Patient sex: M
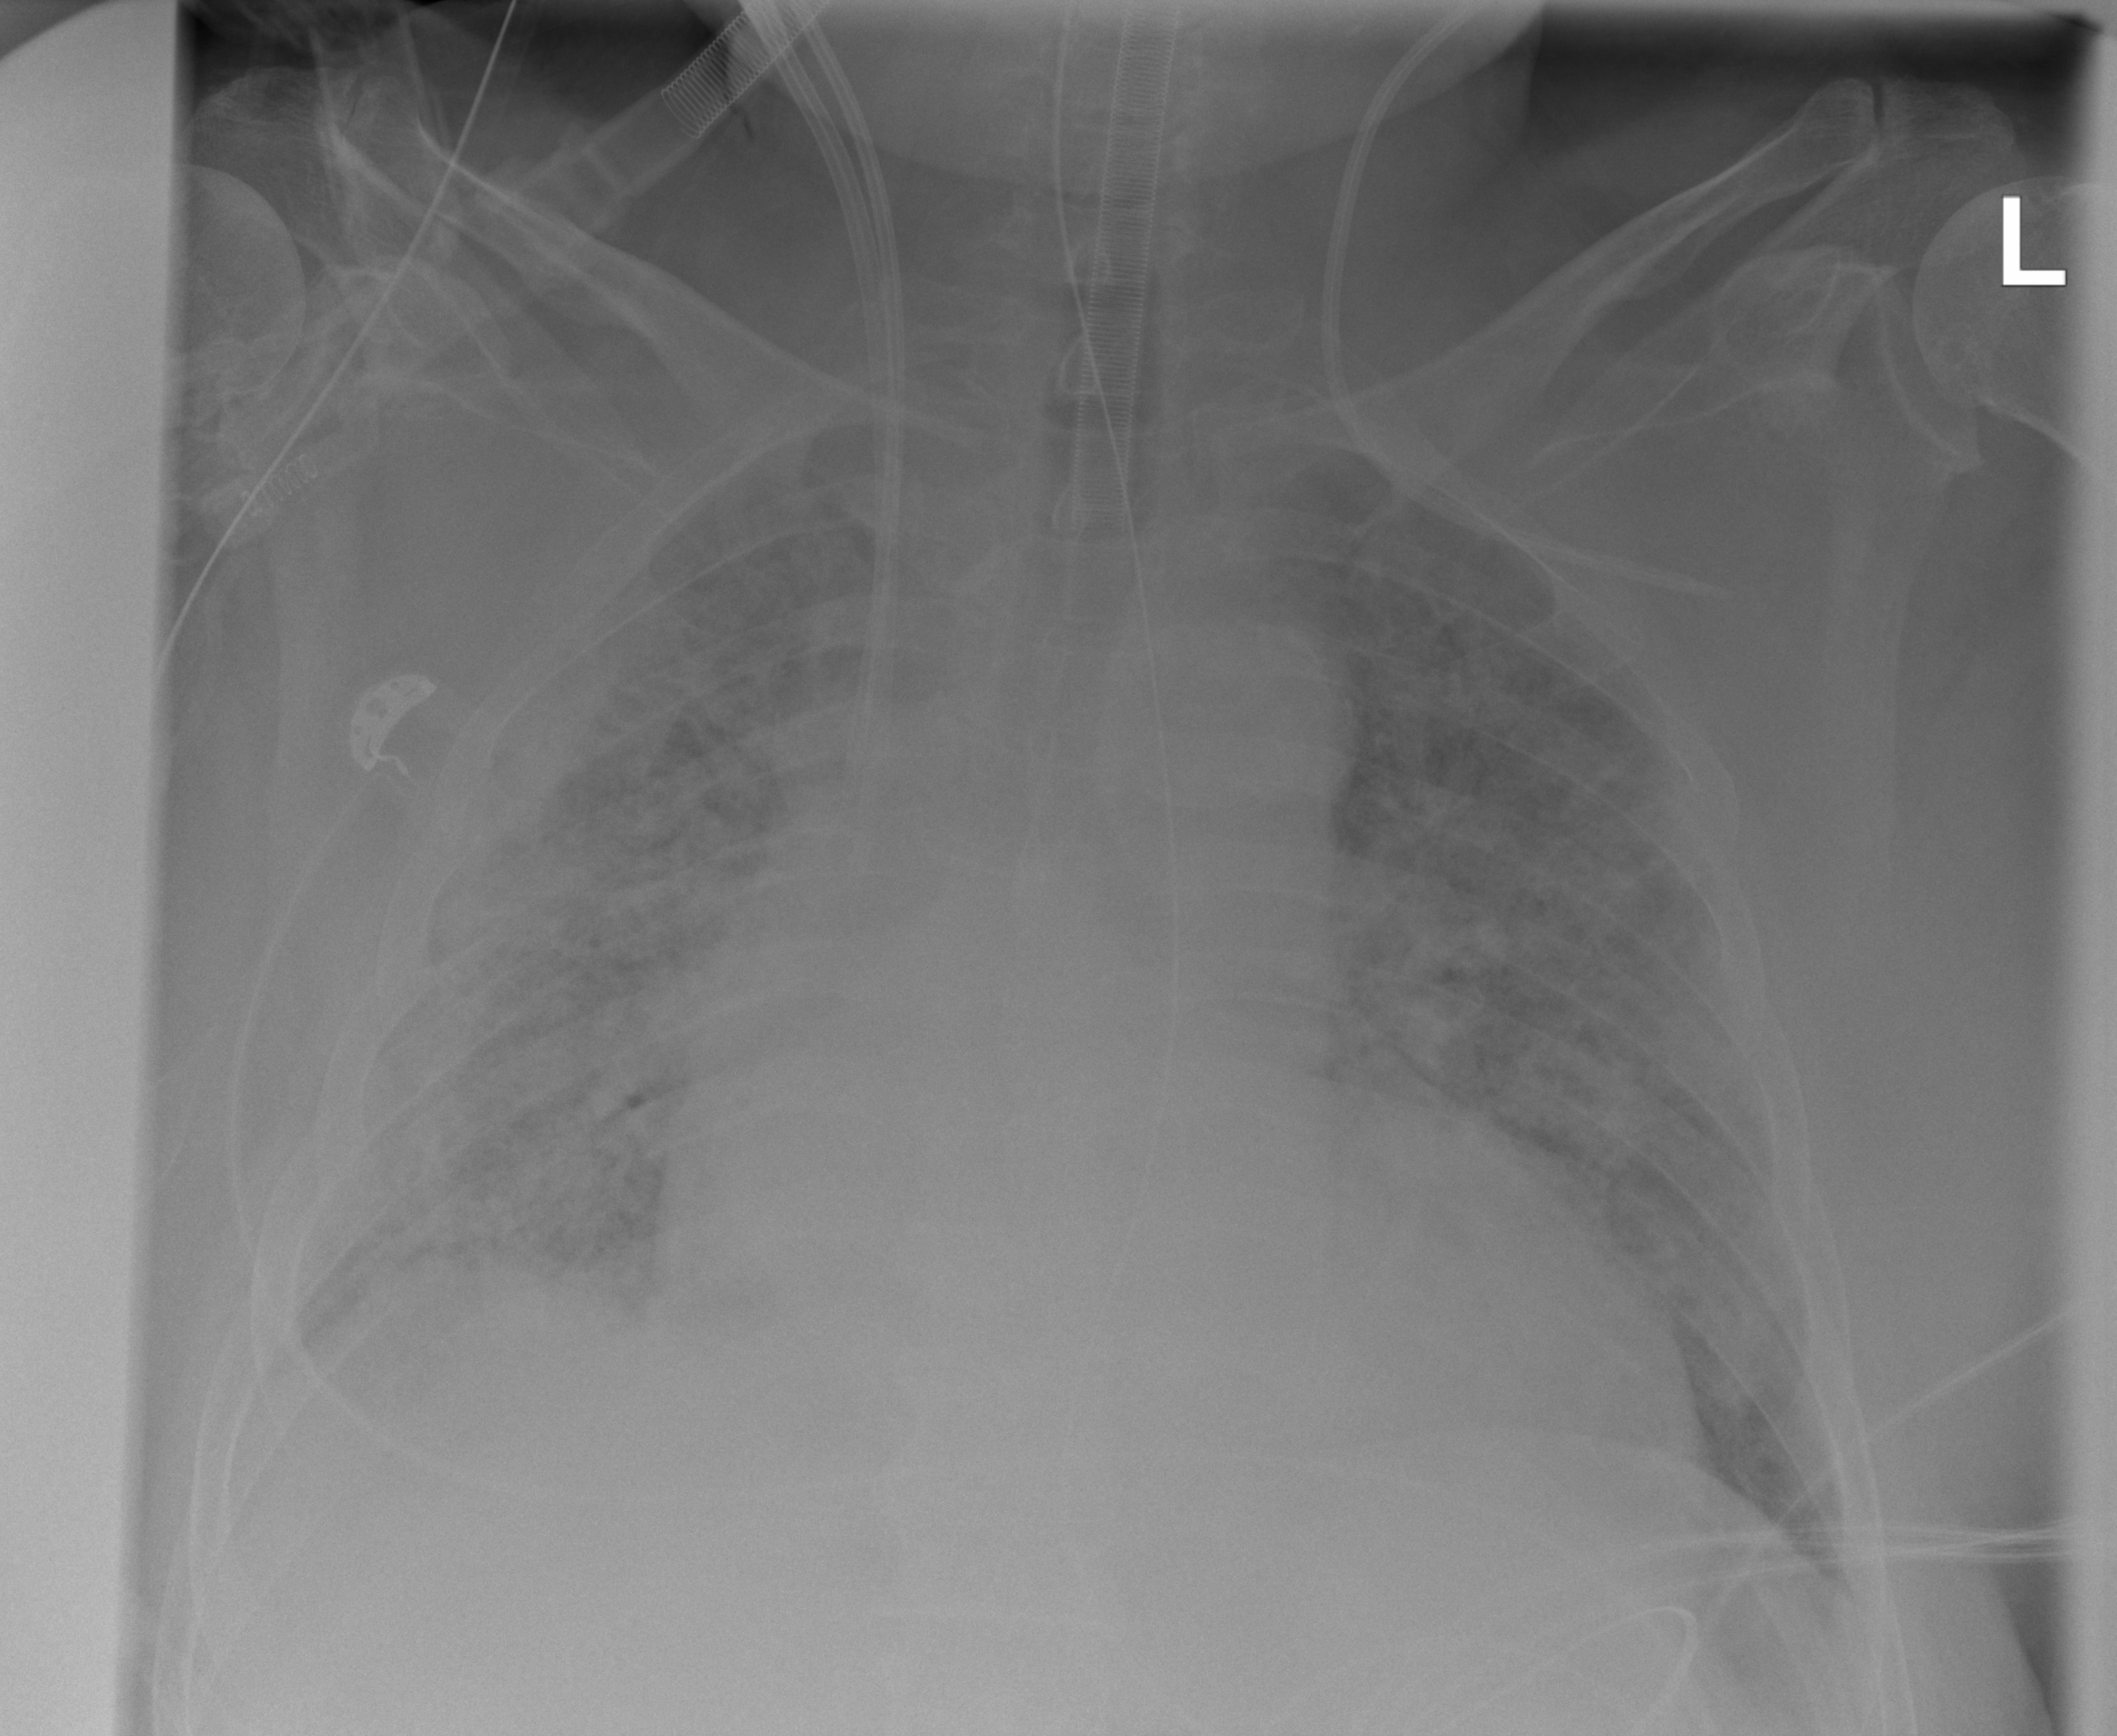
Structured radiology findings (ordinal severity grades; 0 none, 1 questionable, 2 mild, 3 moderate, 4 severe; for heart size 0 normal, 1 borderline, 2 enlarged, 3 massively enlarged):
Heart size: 3
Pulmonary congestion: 2
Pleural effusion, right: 3
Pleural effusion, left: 3
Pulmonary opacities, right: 4
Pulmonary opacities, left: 3
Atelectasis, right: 4
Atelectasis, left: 3